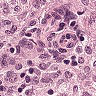
Metastatic tissue present: no